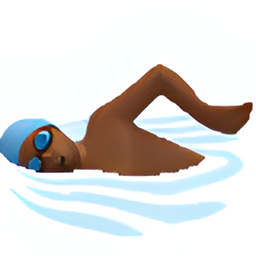
Name: man swimming type 5
Emoji: 🏊🏾‍♂️
Group: People & Body
Sub-group: person-sport